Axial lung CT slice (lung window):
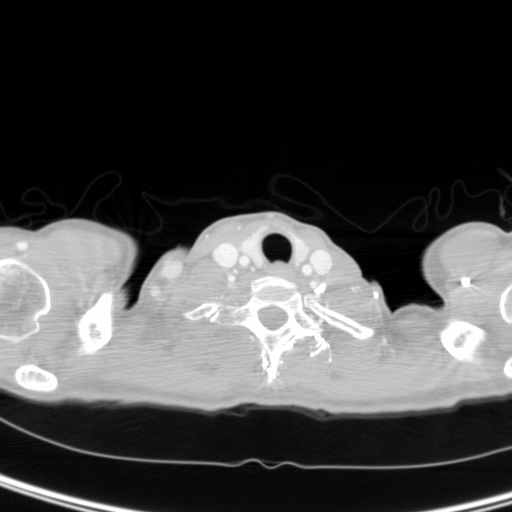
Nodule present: no